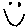
Label: smiley face